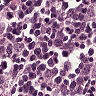
Metastatic tissue present: no